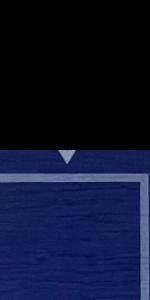
Label: Empty